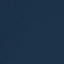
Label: SeaLake